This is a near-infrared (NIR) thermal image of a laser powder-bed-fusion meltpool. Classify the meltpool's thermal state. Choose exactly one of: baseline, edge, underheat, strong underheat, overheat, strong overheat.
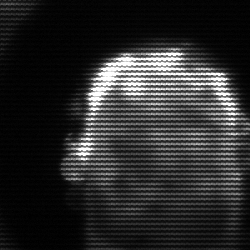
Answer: baseline